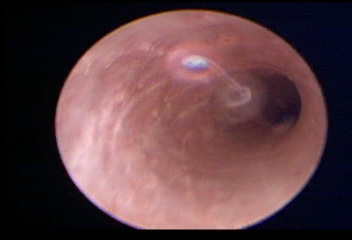
Modality: WLC
Class: Normal mucosa
Bladder cancer association: No